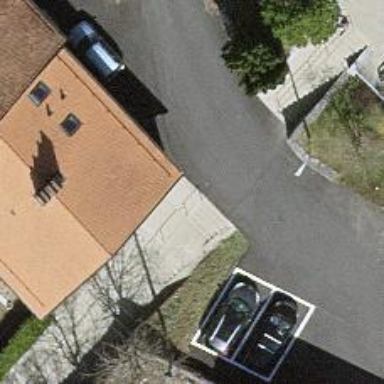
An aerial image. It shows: Set of steps on the road.